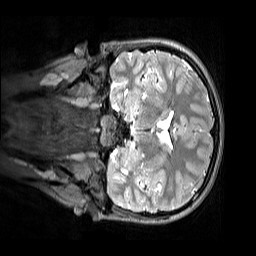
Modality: T2w
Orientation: coronal
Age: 10
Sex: female
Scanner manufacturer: siemens
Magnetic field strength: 3 T
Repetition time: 3.2 s
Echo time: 0.408 s